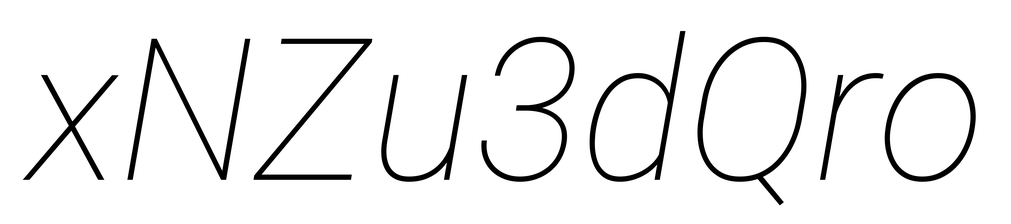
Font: Roboto-Italic_Thin_Italic